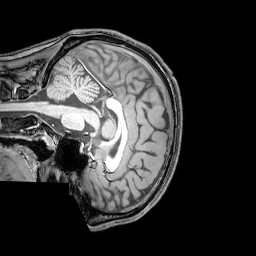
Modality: T1w
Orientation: sagittal
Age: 22
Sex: male
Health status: healthy
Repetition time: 0.081 s
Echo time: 0.037 s